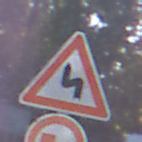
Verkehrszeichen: DoppelkurveZunaechstLinks
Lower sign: UeberholverbotKraftfahrzeuge
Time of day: MorningAfternoon
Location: Outdoor (Suburban)
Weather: PartlyCloudy
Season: NotSpecified
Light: Natural